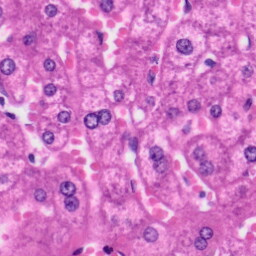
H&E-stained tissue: Liver